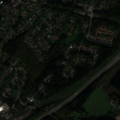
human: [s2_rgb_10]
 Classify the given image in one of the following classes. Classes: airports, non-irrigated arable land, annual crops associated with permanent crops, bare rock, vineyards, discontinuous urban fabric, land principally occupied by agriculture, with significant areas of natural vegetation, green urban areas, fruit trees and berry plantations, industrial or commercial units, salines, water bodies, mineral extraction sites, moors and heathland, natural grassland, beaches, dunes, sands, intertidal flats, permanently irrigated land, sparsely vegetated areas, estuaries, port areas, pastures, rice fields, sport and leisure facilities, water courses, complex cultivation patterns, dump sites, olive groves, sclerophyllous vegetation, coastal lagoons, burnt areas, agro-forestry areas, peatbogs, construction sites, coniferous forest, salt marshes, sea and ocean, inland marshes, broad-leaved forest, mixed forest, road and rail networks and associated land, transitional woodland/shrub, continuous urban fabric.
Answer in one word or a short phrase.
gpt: discontinuous urban fabric, industrial or commercial units, land principally occupied by agriculture, with significant areas of natural vegetation, mixed forest